The picture encodes a bearing's raw vibration samples as pixel intensities in a 2-D grid. Based on the visible evidence, which condition applies: normal, inner_race, outer_race, ball?
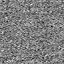
Answer: outer_race